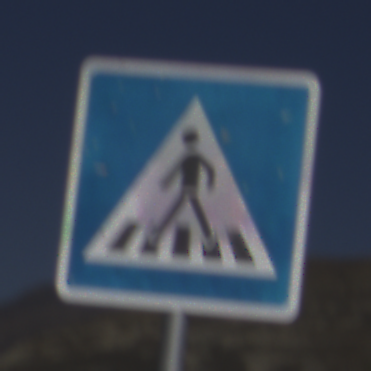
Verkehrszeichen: FussgaengerueberwegRechts
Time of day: MorningAfternoon
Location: Outdoor (Nature)
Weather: Clear
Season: NotSpecified
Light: Natural